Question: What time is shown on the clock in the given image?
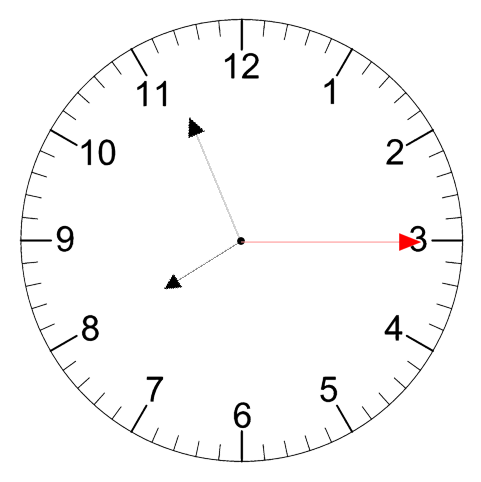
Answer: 07:56:15